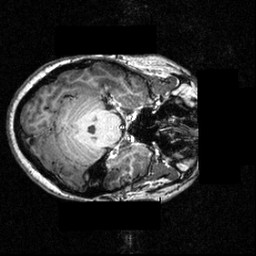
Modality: T1w
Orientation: axial
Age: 21
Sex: female
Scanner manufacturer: siemens
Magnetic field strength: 3.951 T
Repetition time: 1.5 s
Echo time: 0.00335 s